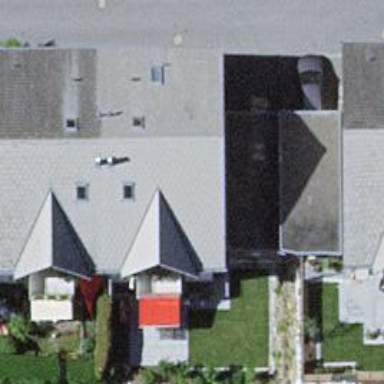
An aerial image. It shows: Semi-detached house.